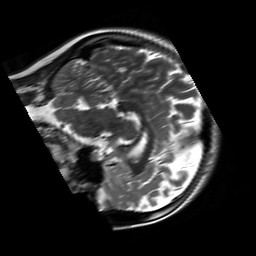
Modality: T2w
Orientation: sagittal
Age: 20
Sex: female
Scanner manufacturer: siemens
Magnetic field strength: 3 T
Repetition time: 8.53 s
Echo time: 0.091 s